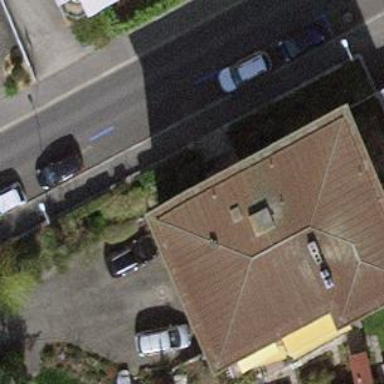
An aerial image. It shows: Street-side parking area.